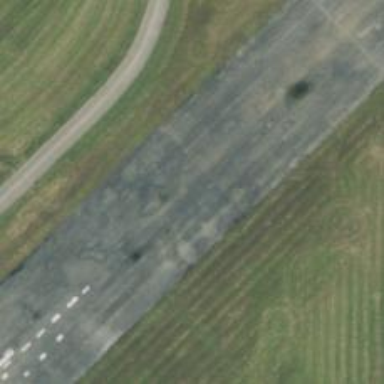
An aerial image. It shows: Runway at airport.